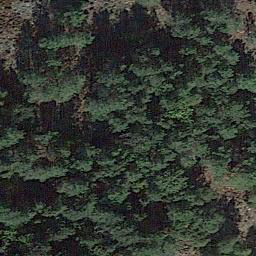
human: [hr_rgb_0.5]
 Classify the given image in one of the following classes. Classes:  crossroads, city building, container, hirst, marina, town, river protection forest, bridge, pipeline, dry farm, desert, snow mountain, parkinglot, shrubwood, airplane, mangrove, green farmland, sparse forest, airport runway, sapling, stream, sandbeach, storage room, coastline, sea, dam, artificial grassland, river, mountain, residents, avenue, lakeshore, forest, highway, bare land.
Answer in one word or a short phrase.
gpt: forest